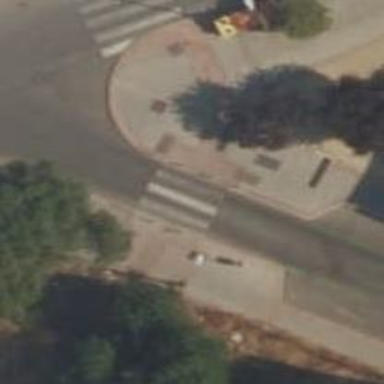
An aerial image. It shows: Uncontrolled zebra crossing on the road.